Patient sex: F
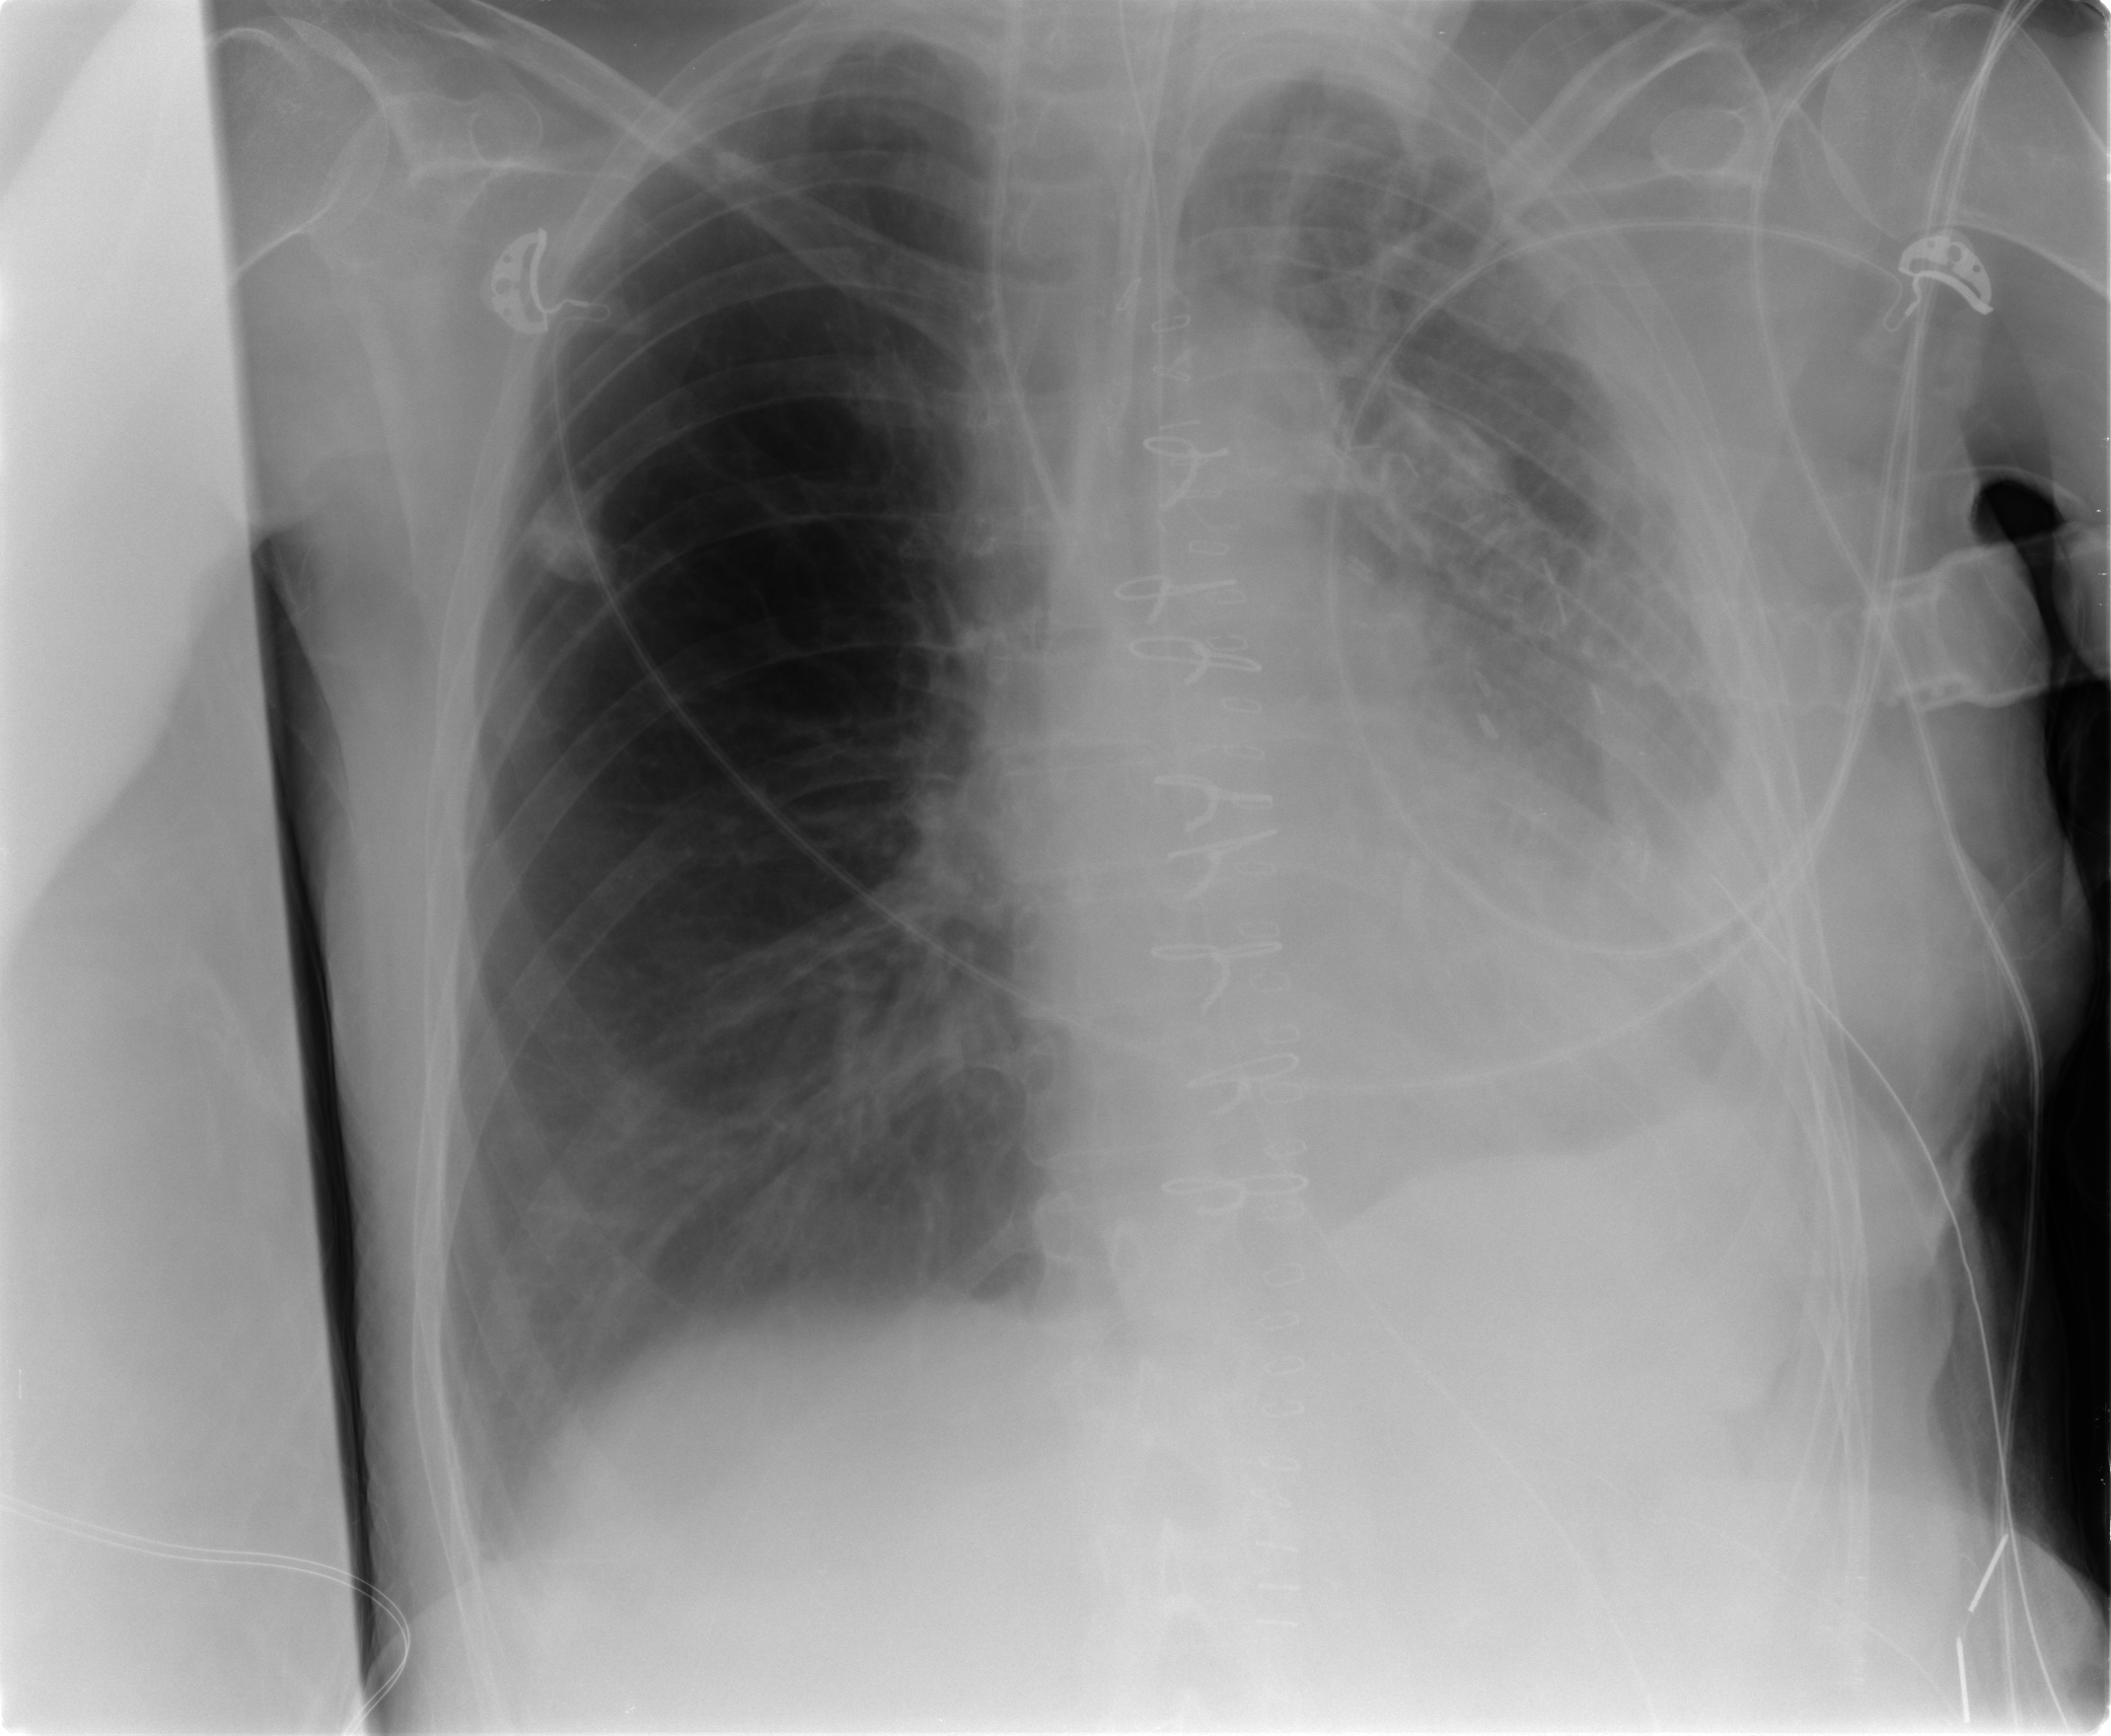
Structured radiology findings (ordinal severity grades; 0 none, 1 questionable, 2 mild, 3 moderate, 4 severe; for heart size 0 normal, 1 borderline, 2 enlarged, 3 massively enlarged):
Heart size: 0
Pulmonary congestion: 0
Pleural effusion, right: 2
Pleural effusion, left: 0
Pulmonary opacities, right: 0
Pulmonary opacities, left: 1
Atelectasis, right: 0
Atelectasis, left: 2